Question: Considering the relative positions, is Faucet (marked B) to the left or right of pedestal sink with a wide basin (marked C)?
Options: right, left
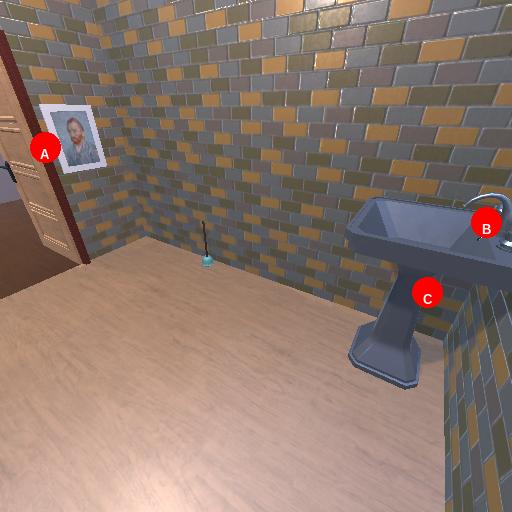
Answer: right